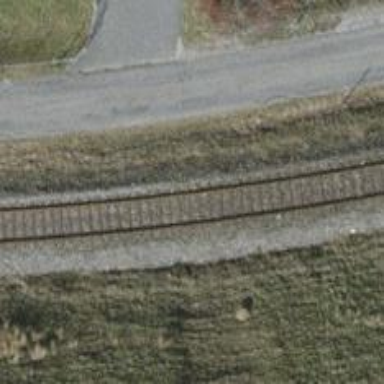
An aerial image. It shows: Preserved railway with single track. The track is electrified with contact line.